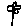
Label: flower